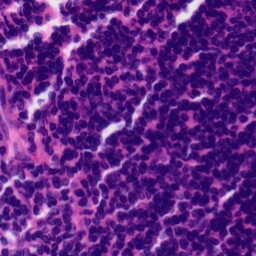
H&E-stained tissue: Tonsil